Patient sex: M
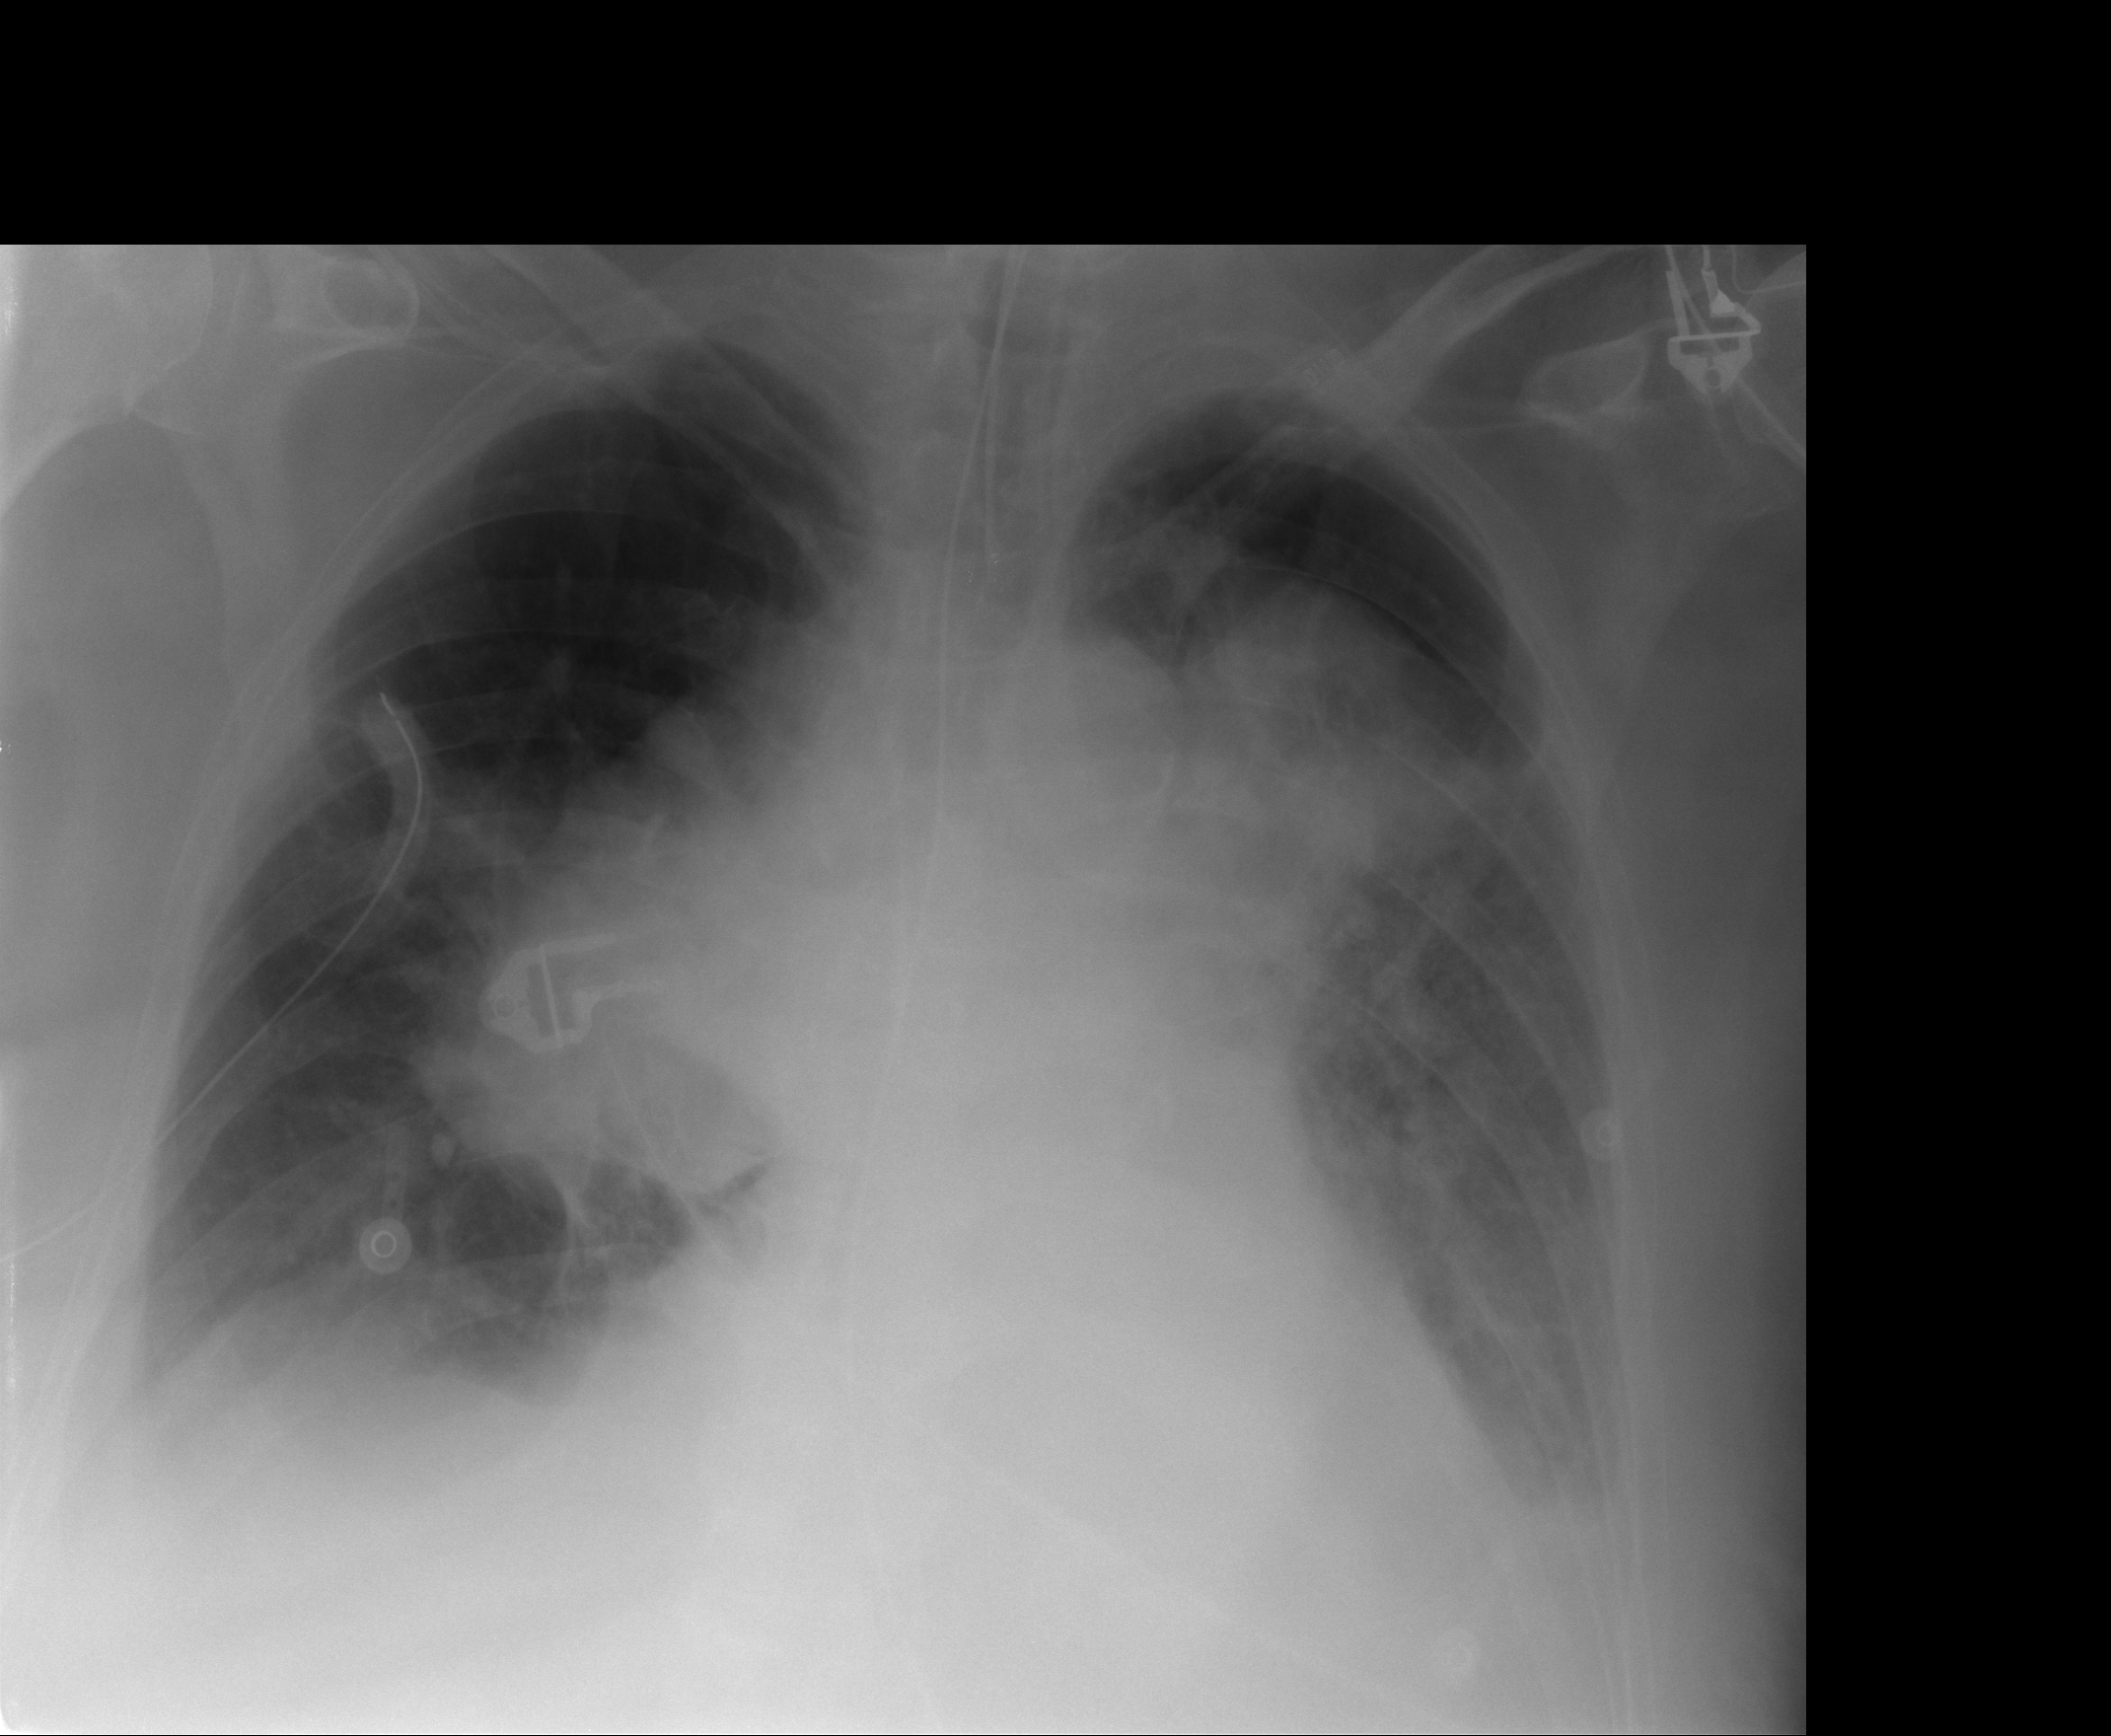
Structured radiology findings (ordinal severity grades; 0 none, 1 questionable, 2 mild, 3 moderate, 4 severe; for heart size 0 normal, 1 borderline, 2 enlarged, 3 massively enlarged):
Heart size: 0
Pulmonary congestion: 1
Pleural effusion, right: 1
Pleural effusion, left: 2
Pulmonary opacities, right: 2
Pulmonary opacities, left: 3
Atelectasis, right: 2
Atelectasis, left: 2